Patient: sex M, age 78
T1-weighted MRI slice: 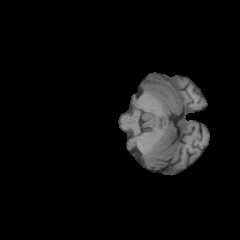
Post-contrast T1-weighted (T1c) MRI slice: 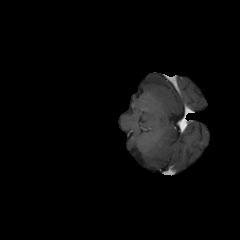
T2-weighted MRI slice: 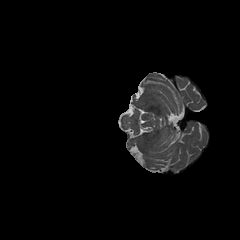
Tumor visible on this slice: no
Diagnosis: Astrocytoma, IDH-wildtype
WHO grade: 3